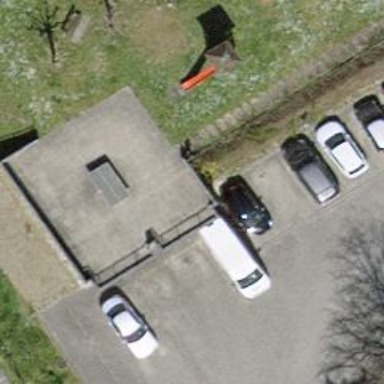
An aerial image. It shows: Garage building.